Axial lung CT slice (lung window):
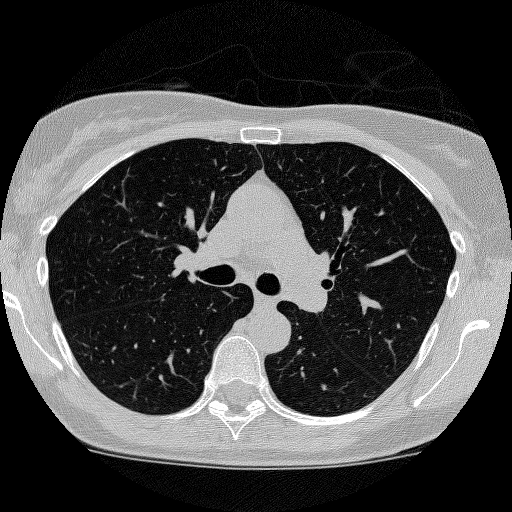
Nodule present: no